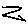
Label: zigzag